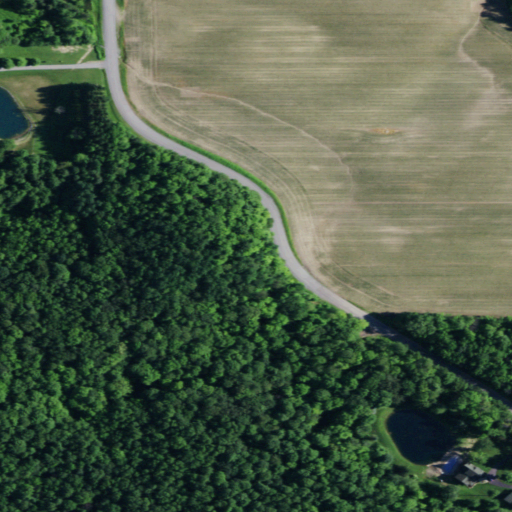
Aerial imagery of mountain in New York named Chestnut Knoll containing deciduous forest, cultivated crops, open development, mixed forest, pasture, low intensity development, and medium intensity development